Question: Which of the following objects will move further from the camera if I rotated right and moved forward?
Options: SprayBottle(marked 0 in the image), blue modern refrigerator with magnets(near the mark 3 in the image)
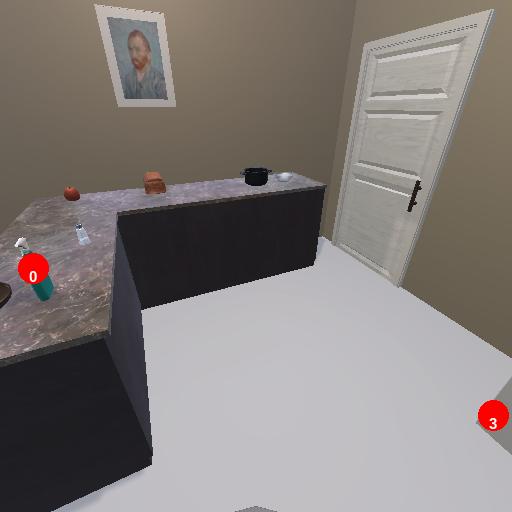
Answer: SprayBottle(marked 0 in the image)